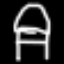
Label: chair